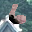
Label: 6